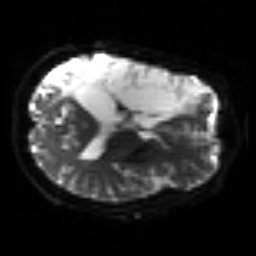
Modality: sbref
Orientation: axial
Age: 40
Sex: male
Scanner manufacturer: siemens
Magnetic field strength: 3 T
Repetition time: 3.2 s
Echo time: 0.081 s